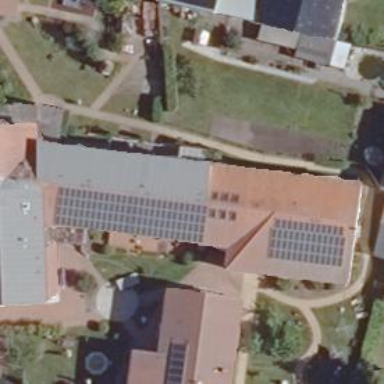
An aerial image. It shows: Solar photovoltaic panel generating electricity through small installation.